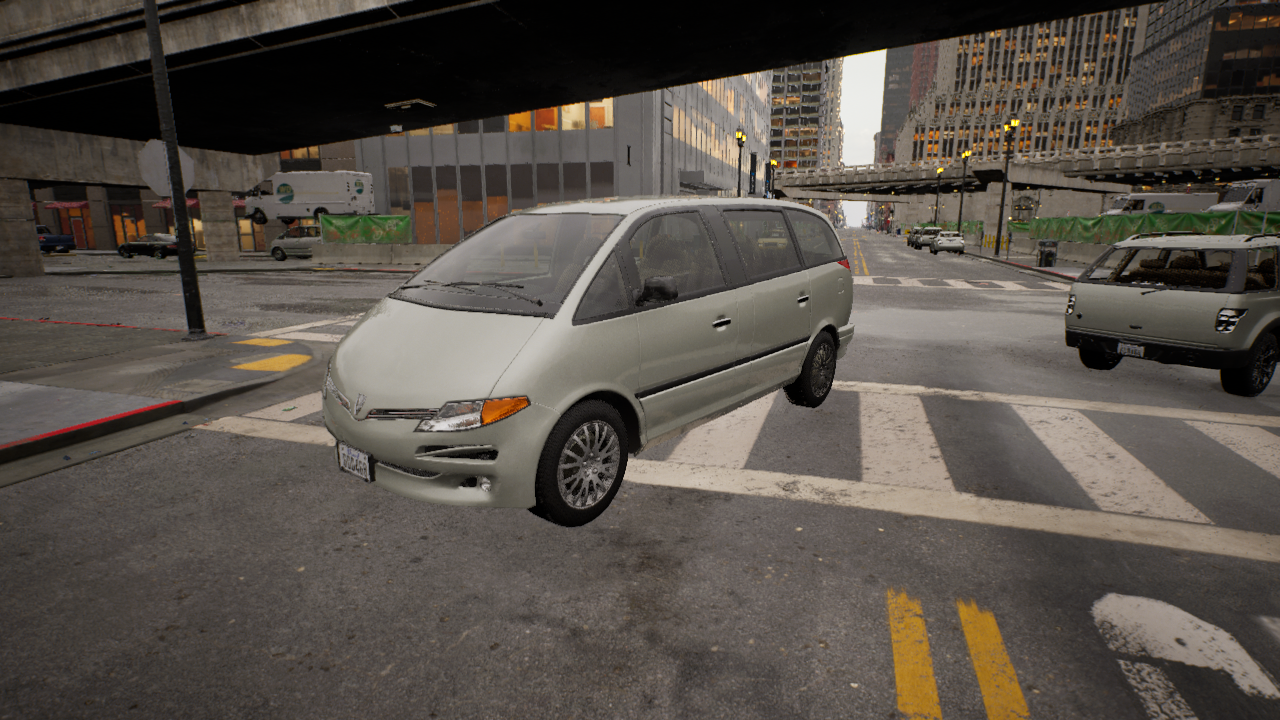
Venue: intersection
Lighting: golden hour
Vehicle rig: minivan